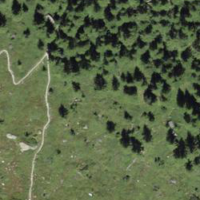
EUNIS habitat code: 26
Species observed at this site:
Gentianella campestris